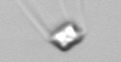
Label: Chaetoceros